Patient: sex M, age 57
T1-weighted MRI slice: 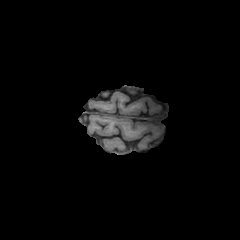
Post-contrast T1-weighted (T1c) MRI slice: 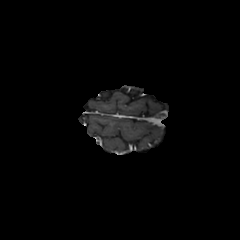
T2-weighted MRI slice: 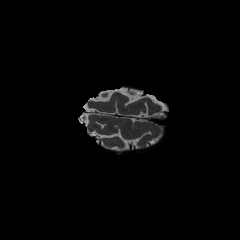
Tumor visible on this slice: no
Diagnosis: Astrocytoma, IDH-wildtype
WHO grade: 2